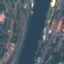
Land use / land cover: River